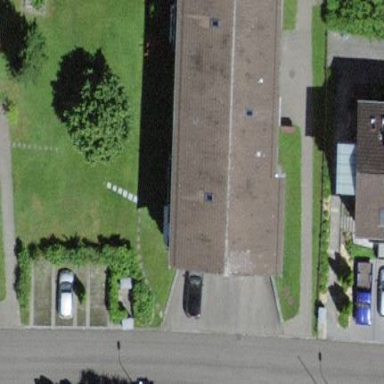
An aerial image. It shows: Gabled roof adorns the apartments building.